Question: I have a system generated spreadsheet that enters blank cells when there is more than one item inside an order number. For example, if Order 1 had three items, I would have three rows completely filled but only one with date. The header is like this:
'''
Order Number | User | Date | Item
'''
I Attached an example image from a sample dataset:

I tried the following code which does the job greatly but I couldn't finish the task because the execution is timing out every time the script is run (it stops around row number 1,000). My spreadsheet has about 3,000 rows and growing slowly. I read some instructions about trying to make the code more efficient but for me it is already very efficient (at least comparing it to VBA).
Any assistance is appreciated!
'''
function myFunction() {
var ss = SpreadsheetApp.getActiveSpreadsheet();
var sheet = ss.getActiveSheet();
var last = sheet.getLastRow();// get last row number
for (i = 2; i < last; i++) {
var info = sheet.getRange(i, 3);
Logger.log(info);
if (info.isBlank()) {
var data = sheet.getRange(i-1, 3).getValues(); //copy value from cell above with date
sheet.getRange(i, 3).setValues(data); //paste value on empty cell
}
}
}
'''
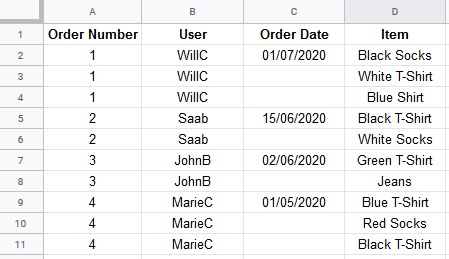
Answer: I think that the reason of your issue is that 'getValues' and 'setValues' are used in the loop. By this, the process cost will be high. This has already been mentioned by <URL>. So in order to reduce the cost, in your situation, how about the modification with the following flow?
1. Retrieve values from the column "C" using getValues.
2. Create an array for putting values to Spreadsheet.
3. Put the created array to the Spreadsheet using setValues.
When above flow is reflected to your script, it becomes as follows.
### Modified script:
'''
function myFunction() {
var ss = SpreadsheetApp.getActiveSpreadsheet();
var sheet = ss.getActiveSheet();
var last = sheet.getLastRow();// get last row number
// I modified below script.
var range = sheet.getRange("C2:C" + last);
// 1. Retrieve values from the column "C".
var values = range.getValues();
// 2. Create an array for putting values to Spreadsheet.
var temp = "";
var v = values.map(([c]) => [c.toString() != "" ? temp = c : temp]);
// 3. Put the created array to the Spreadsheet.
range.setValues(v);
}
'''
### References:
- <URL>